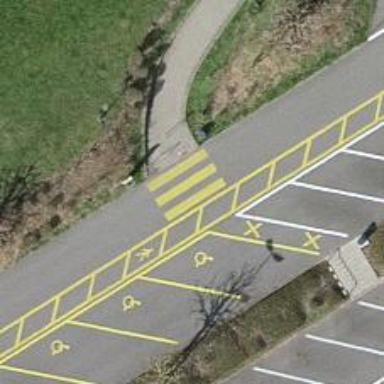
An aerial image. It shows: Marked crossing with zebra markings on the road.